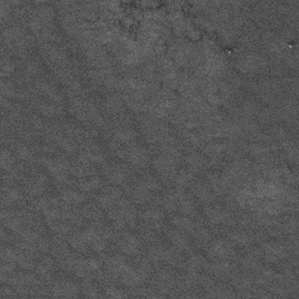
Label: frost